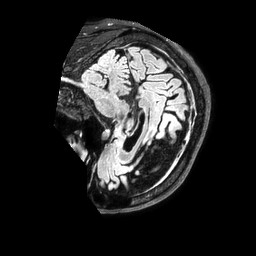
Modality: FLAIR
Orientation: sagittal
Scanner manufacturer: philips
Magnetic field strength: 3 T
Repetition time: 4.8 s
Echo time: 0.34 s